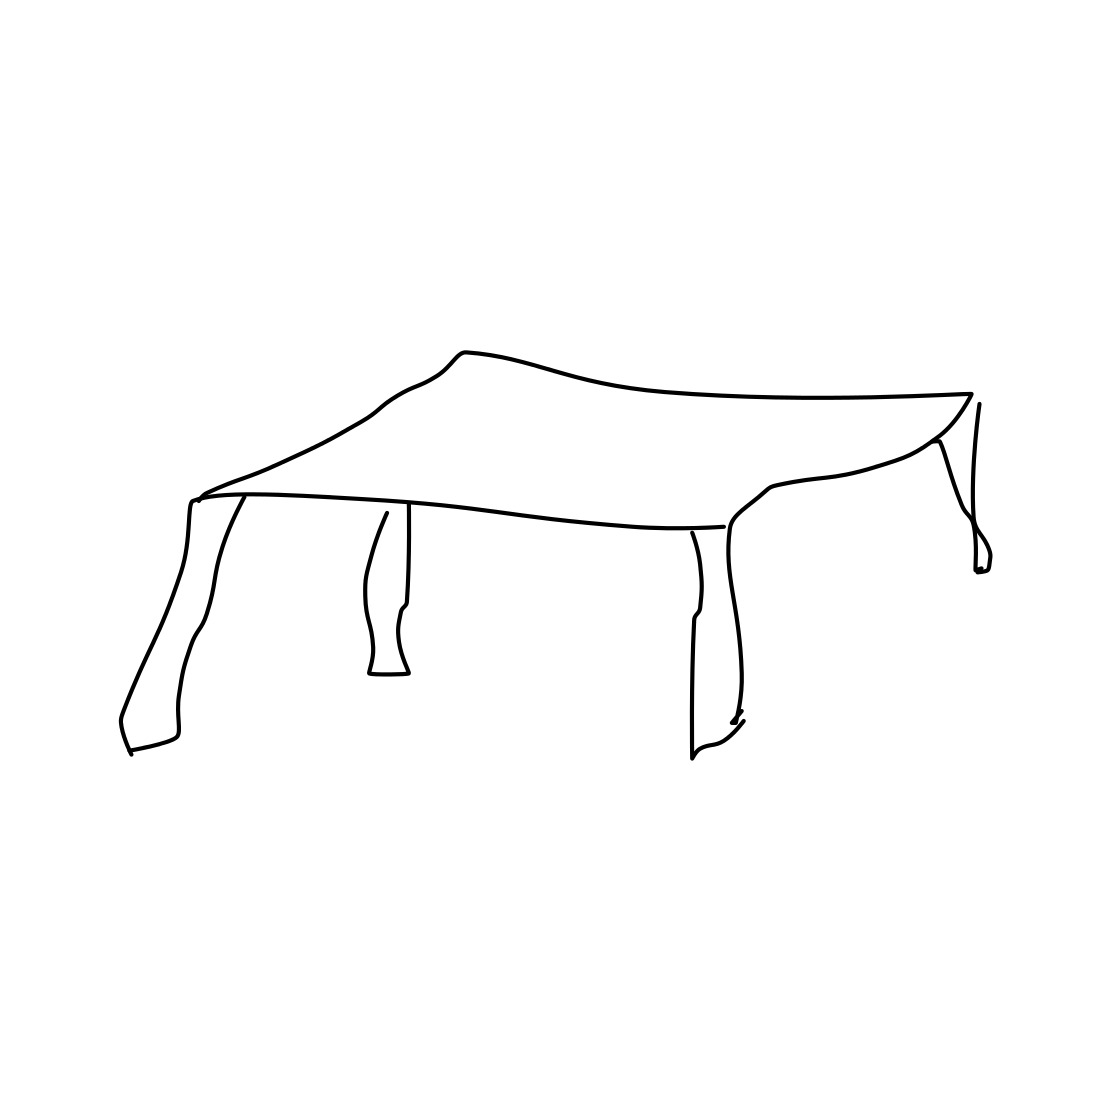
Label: table